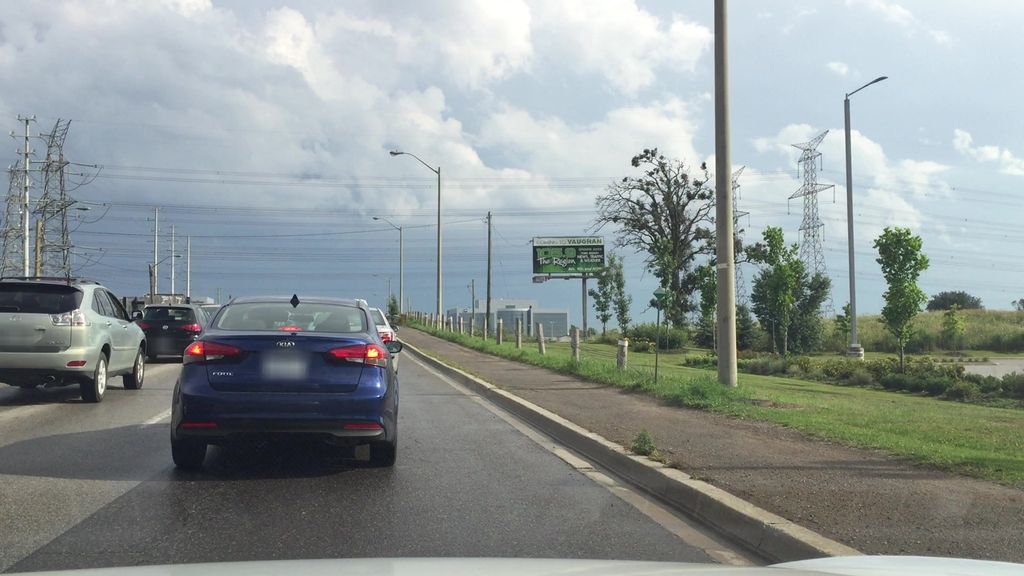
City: toronto